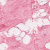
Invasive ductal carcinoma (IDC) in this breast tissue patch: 0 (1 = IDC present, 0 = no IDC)